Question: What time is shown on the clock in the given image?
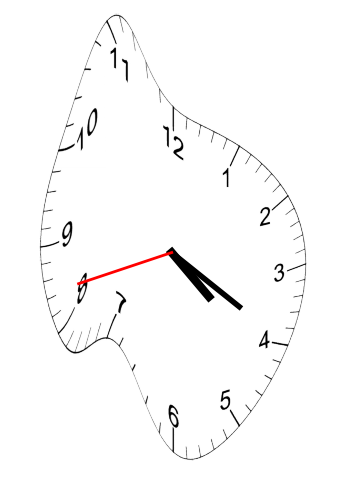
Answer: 04:19:42